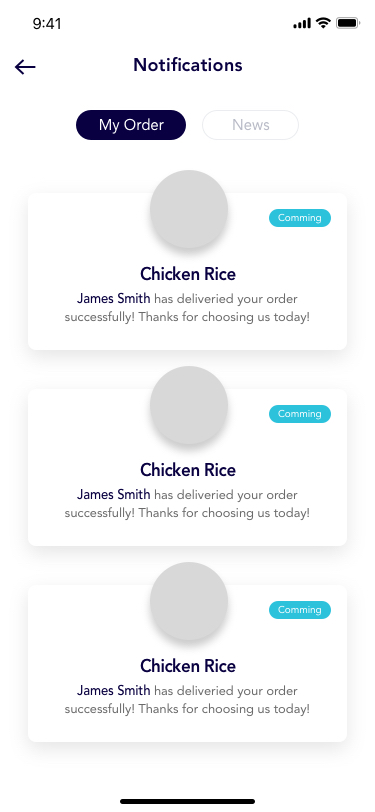
Text in this UI design:
Notifications
News
My Order
Chicken Rice
James Smith has deliveried your order successfully! Thanks for choosing us today!
Comming
Chicken Rice
James Smith has deliveried your order successfully! Thanks for choosing us today!
Comming
Chicken Rice
James Smith has deliveried your order successfully! Thanks for choosing us today!
Comming